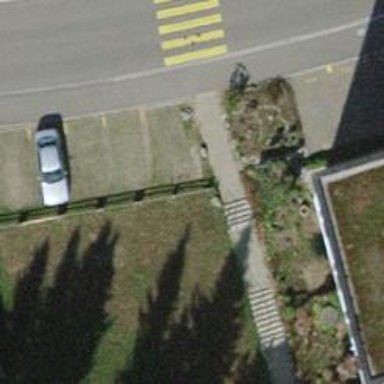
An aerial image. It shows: Concrete steps road made of concrete plates.